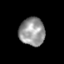
Tissue: skin
Cell type: Epithelial cells
Senescence score: 0.2205
Nuclear area (px): 702
Mean DAPI intensity: 150.184